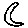
Label: moon